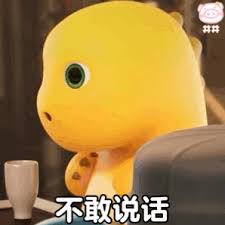
Label: nailong